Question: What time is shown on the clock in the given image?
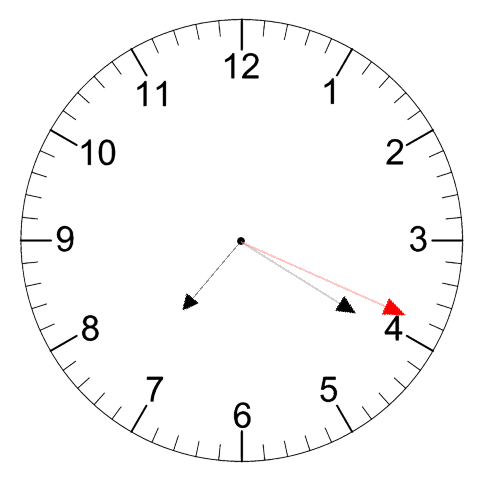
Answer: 07:20:19